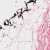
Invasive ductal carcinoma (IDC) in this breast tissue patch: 0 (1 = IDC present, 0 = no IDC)